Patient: sex M, age 44
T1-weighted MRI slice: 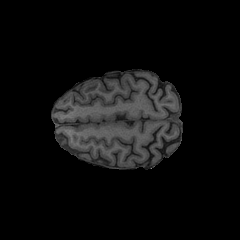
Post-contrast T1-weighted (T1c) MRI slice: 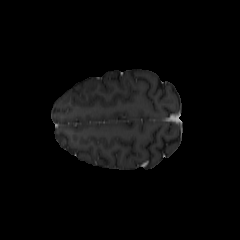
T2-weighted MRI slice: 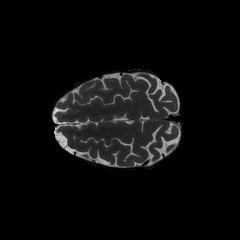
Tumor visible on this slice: no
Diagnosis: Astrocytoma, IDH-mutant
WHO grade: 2